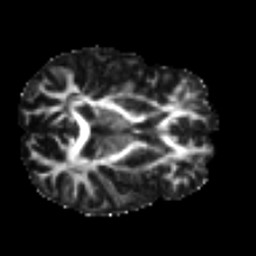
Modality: FA
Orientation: axial
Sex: male
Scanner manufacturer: ge
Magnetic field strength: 3 T
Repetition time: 7 s
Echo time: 0.08 s